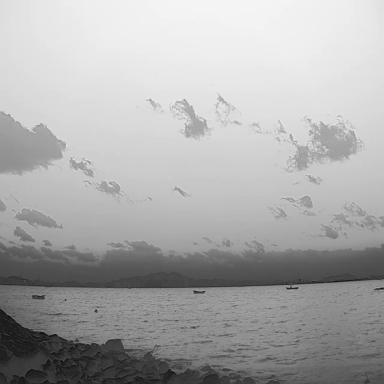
There are four bulk_carriers in the infrared image.